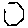
Label: hexagon